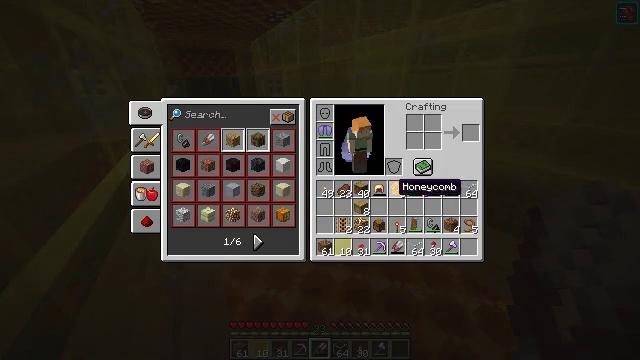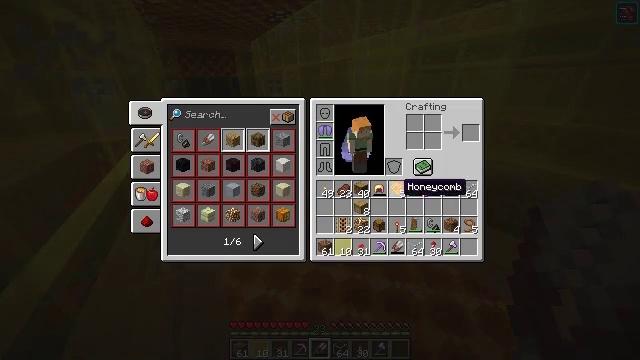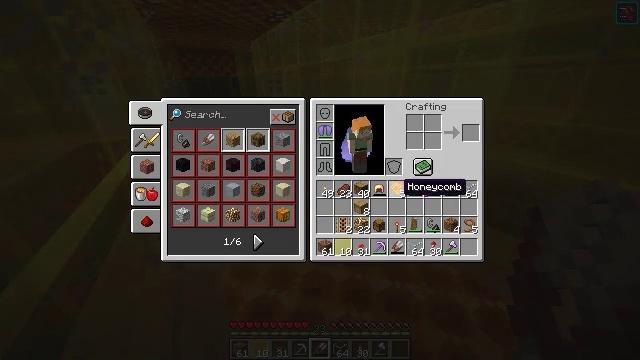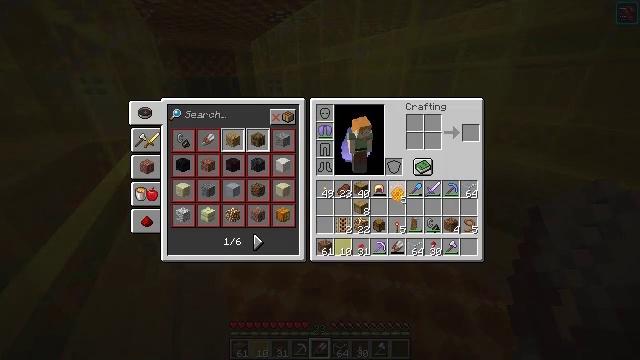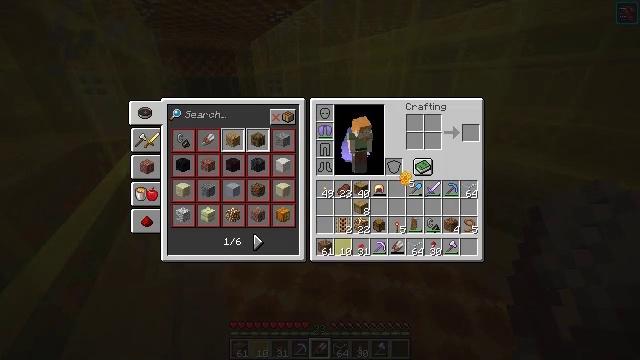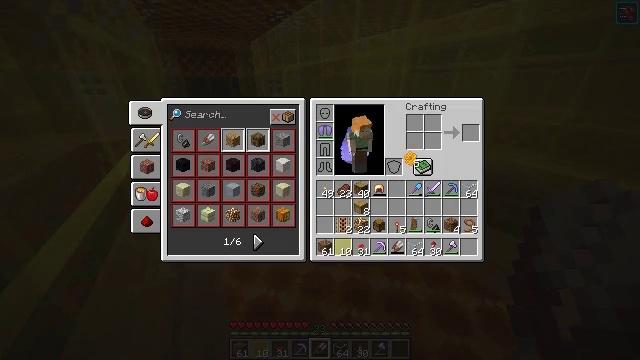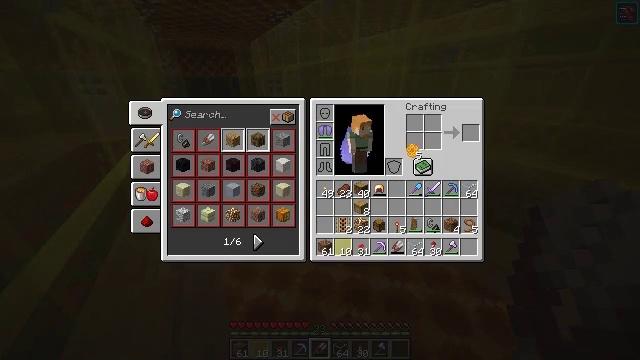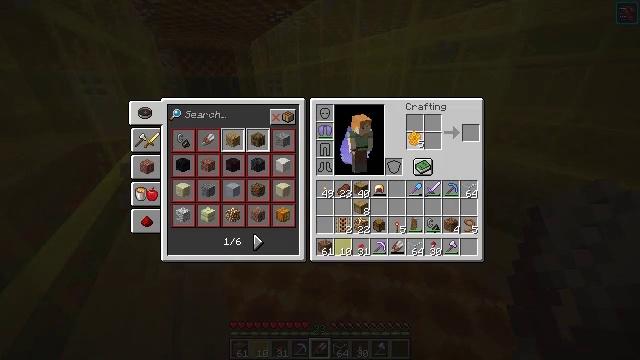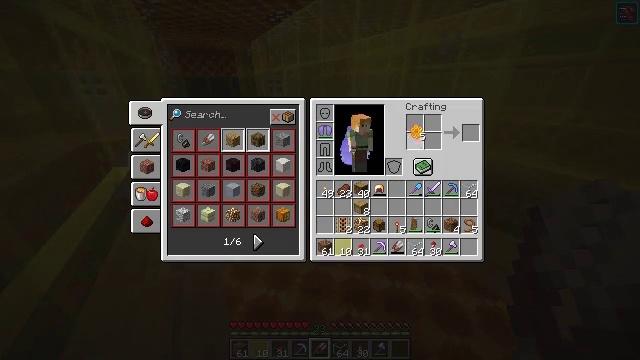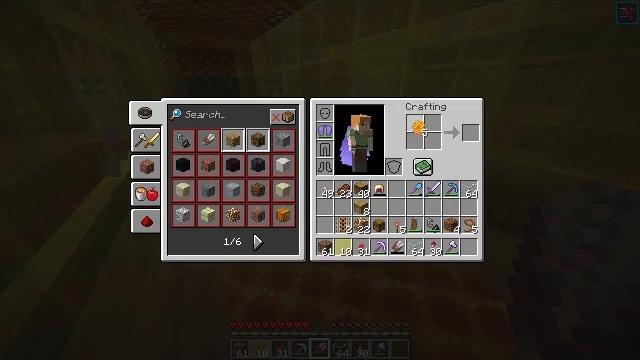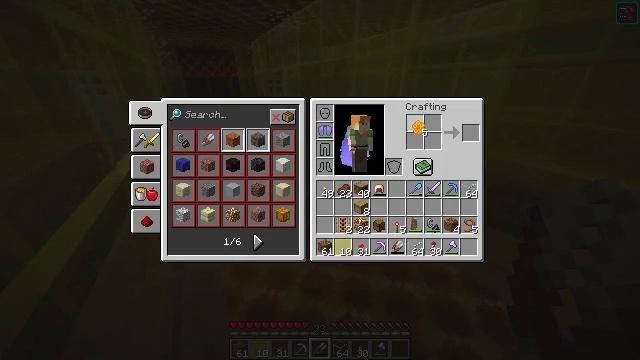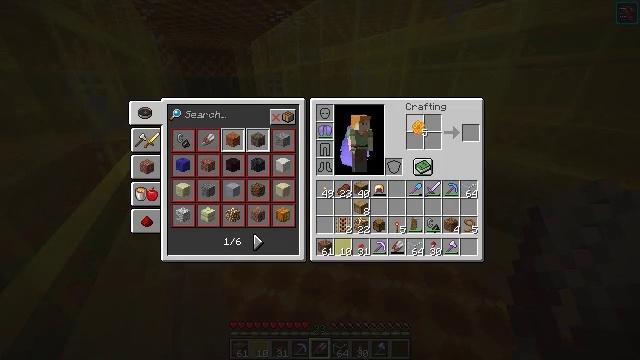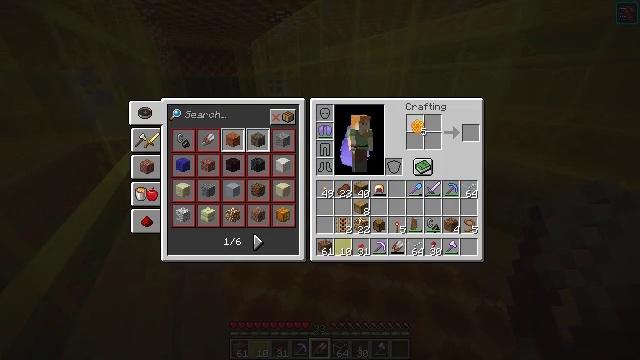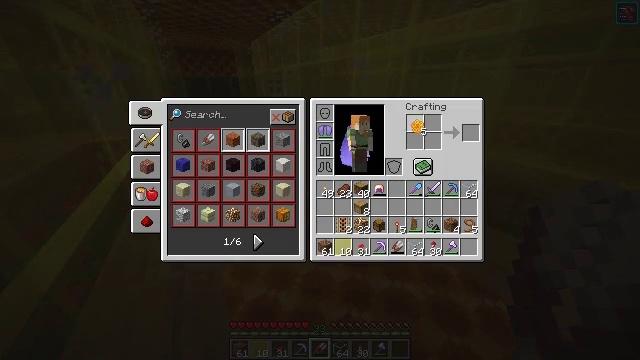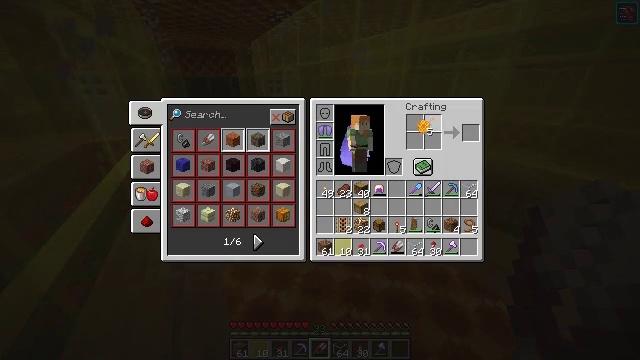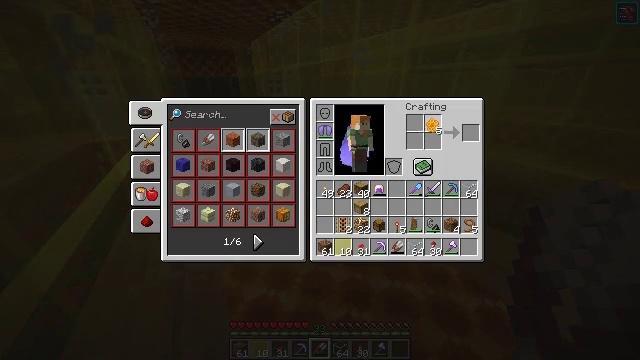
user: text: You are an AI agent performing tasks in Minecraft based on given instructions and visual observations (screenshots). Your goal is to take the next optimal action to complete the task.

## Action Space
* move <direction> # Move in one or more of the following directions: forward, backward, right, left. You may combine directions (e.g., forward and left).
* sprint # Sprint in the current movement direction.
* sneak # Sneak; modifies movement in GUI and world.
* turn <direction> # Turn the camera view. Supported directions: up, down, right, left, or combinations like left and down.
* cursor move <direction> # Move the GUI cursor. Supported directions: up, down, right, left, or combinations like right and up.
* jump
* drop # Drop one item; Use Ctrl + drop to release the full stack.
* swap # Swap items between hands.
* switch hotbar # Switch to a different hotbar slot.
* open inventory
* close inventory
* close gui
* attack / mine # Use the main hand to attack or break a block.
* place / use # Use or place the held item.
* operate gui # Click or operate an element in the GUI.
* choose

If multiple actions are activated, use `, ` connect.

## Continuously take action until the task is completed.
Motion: motion action
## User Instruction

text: Craft a honeycomb block.
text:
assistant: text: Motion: no_op
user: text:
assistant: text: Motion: no_op
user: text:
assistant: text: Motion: operate gui
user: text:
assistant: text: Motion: cursor move right and up
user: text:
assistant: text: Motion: cursor move up
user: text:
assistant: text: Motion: cursor move up
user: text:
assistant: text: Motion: cursor move up
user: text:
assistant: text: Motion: no_op
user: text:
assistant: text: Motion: no_op
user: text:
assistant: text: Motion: no_op
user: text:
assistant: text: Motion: no_op
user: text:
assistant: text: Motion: no_op
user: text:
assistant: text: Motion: choose
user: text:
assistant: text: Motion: choose
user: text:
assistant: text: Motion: cursor move right, choose
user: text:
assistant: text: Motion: choose
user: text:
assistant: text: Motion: choose
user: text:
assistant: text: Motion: choose
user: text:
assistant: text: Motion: choose
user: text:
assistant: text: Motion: choose
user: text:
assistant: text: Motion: choose
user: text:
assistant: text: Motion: cursor move up, choose
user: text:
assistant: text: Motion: choose
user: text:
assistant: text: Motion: choose
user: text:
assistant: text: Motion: choose
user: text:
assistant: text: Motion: cursor move right and down
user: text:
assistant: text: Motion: cursor move right and down
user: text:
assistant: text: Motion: no_op
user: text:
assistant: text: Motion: cursor move down
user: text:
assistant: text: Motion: cursor move down